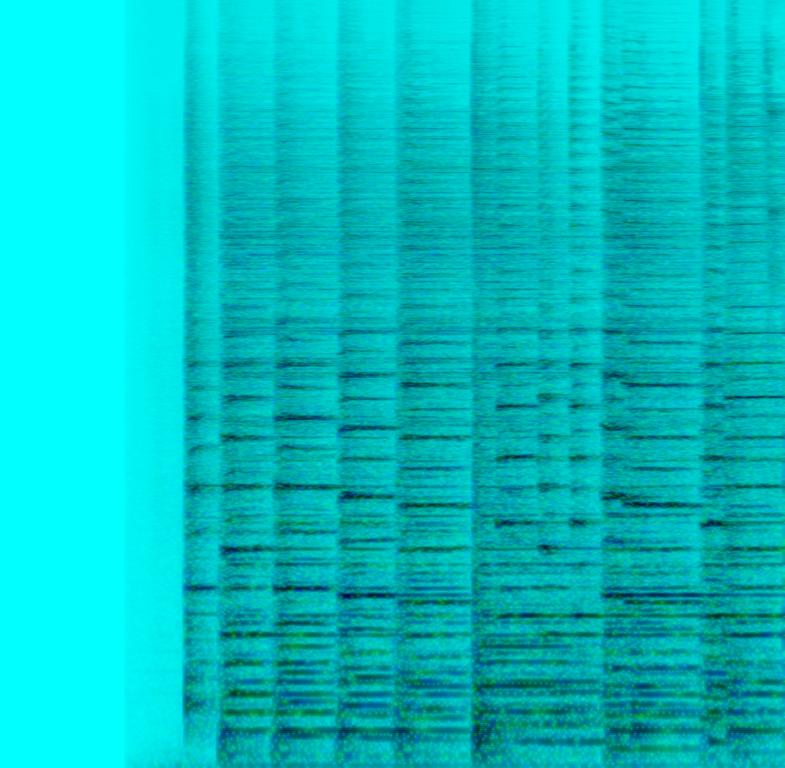
This is an upbeat swing style song with a choir of brass instruments playing a vibrant motif. The motif is a sort of crescendo that announces the next segment. It would be suitable as an intro to the arrival of a character in a musical or movie.